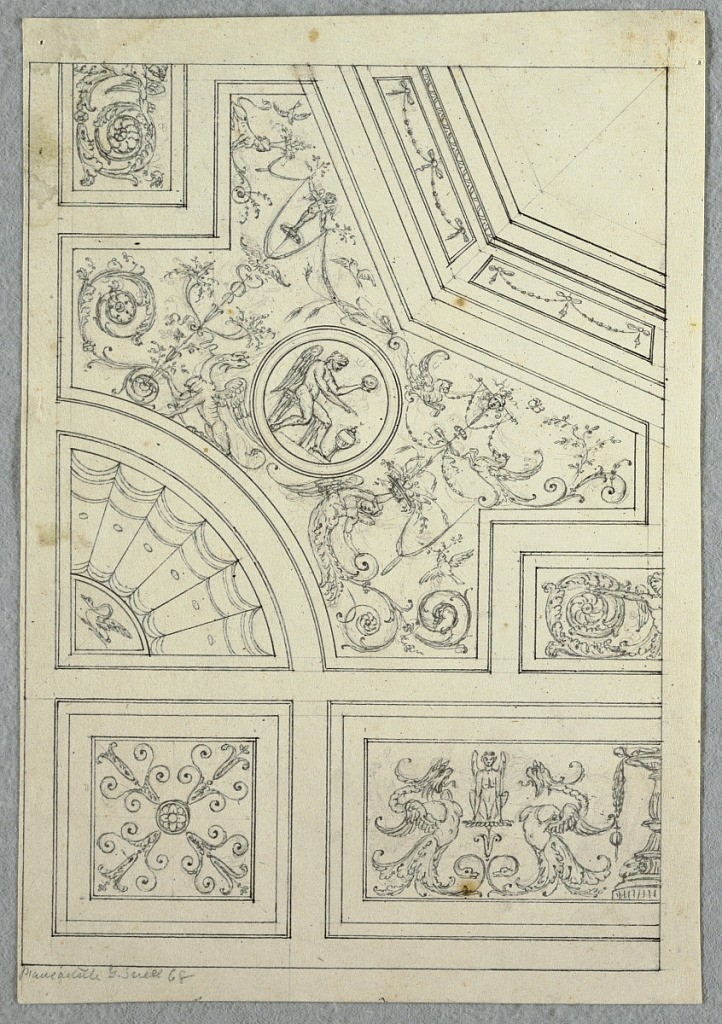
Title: Design for a Ceiling
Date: ca. 1800
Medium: Graphite, pen and ink, brush and watercolor on paper
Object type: Drawing
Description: Ceiling divided into panels with moulded frames and painted decoration. A portion of the octagonal center panel is shown, bordered with swags and bowknots. Below this, an X-shaped panel with grotesques and a medallion at the center showing a winged figure. On either side of this are rinceaux panels. At lower right, a grotesque.